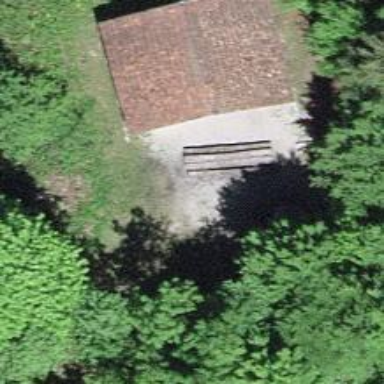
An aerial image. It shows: Picnic table located in leisure land area.